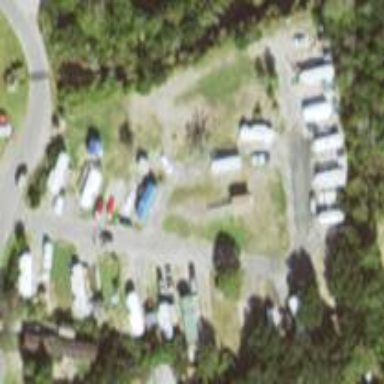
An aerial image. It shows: Caravan site for tourism.